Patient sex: F
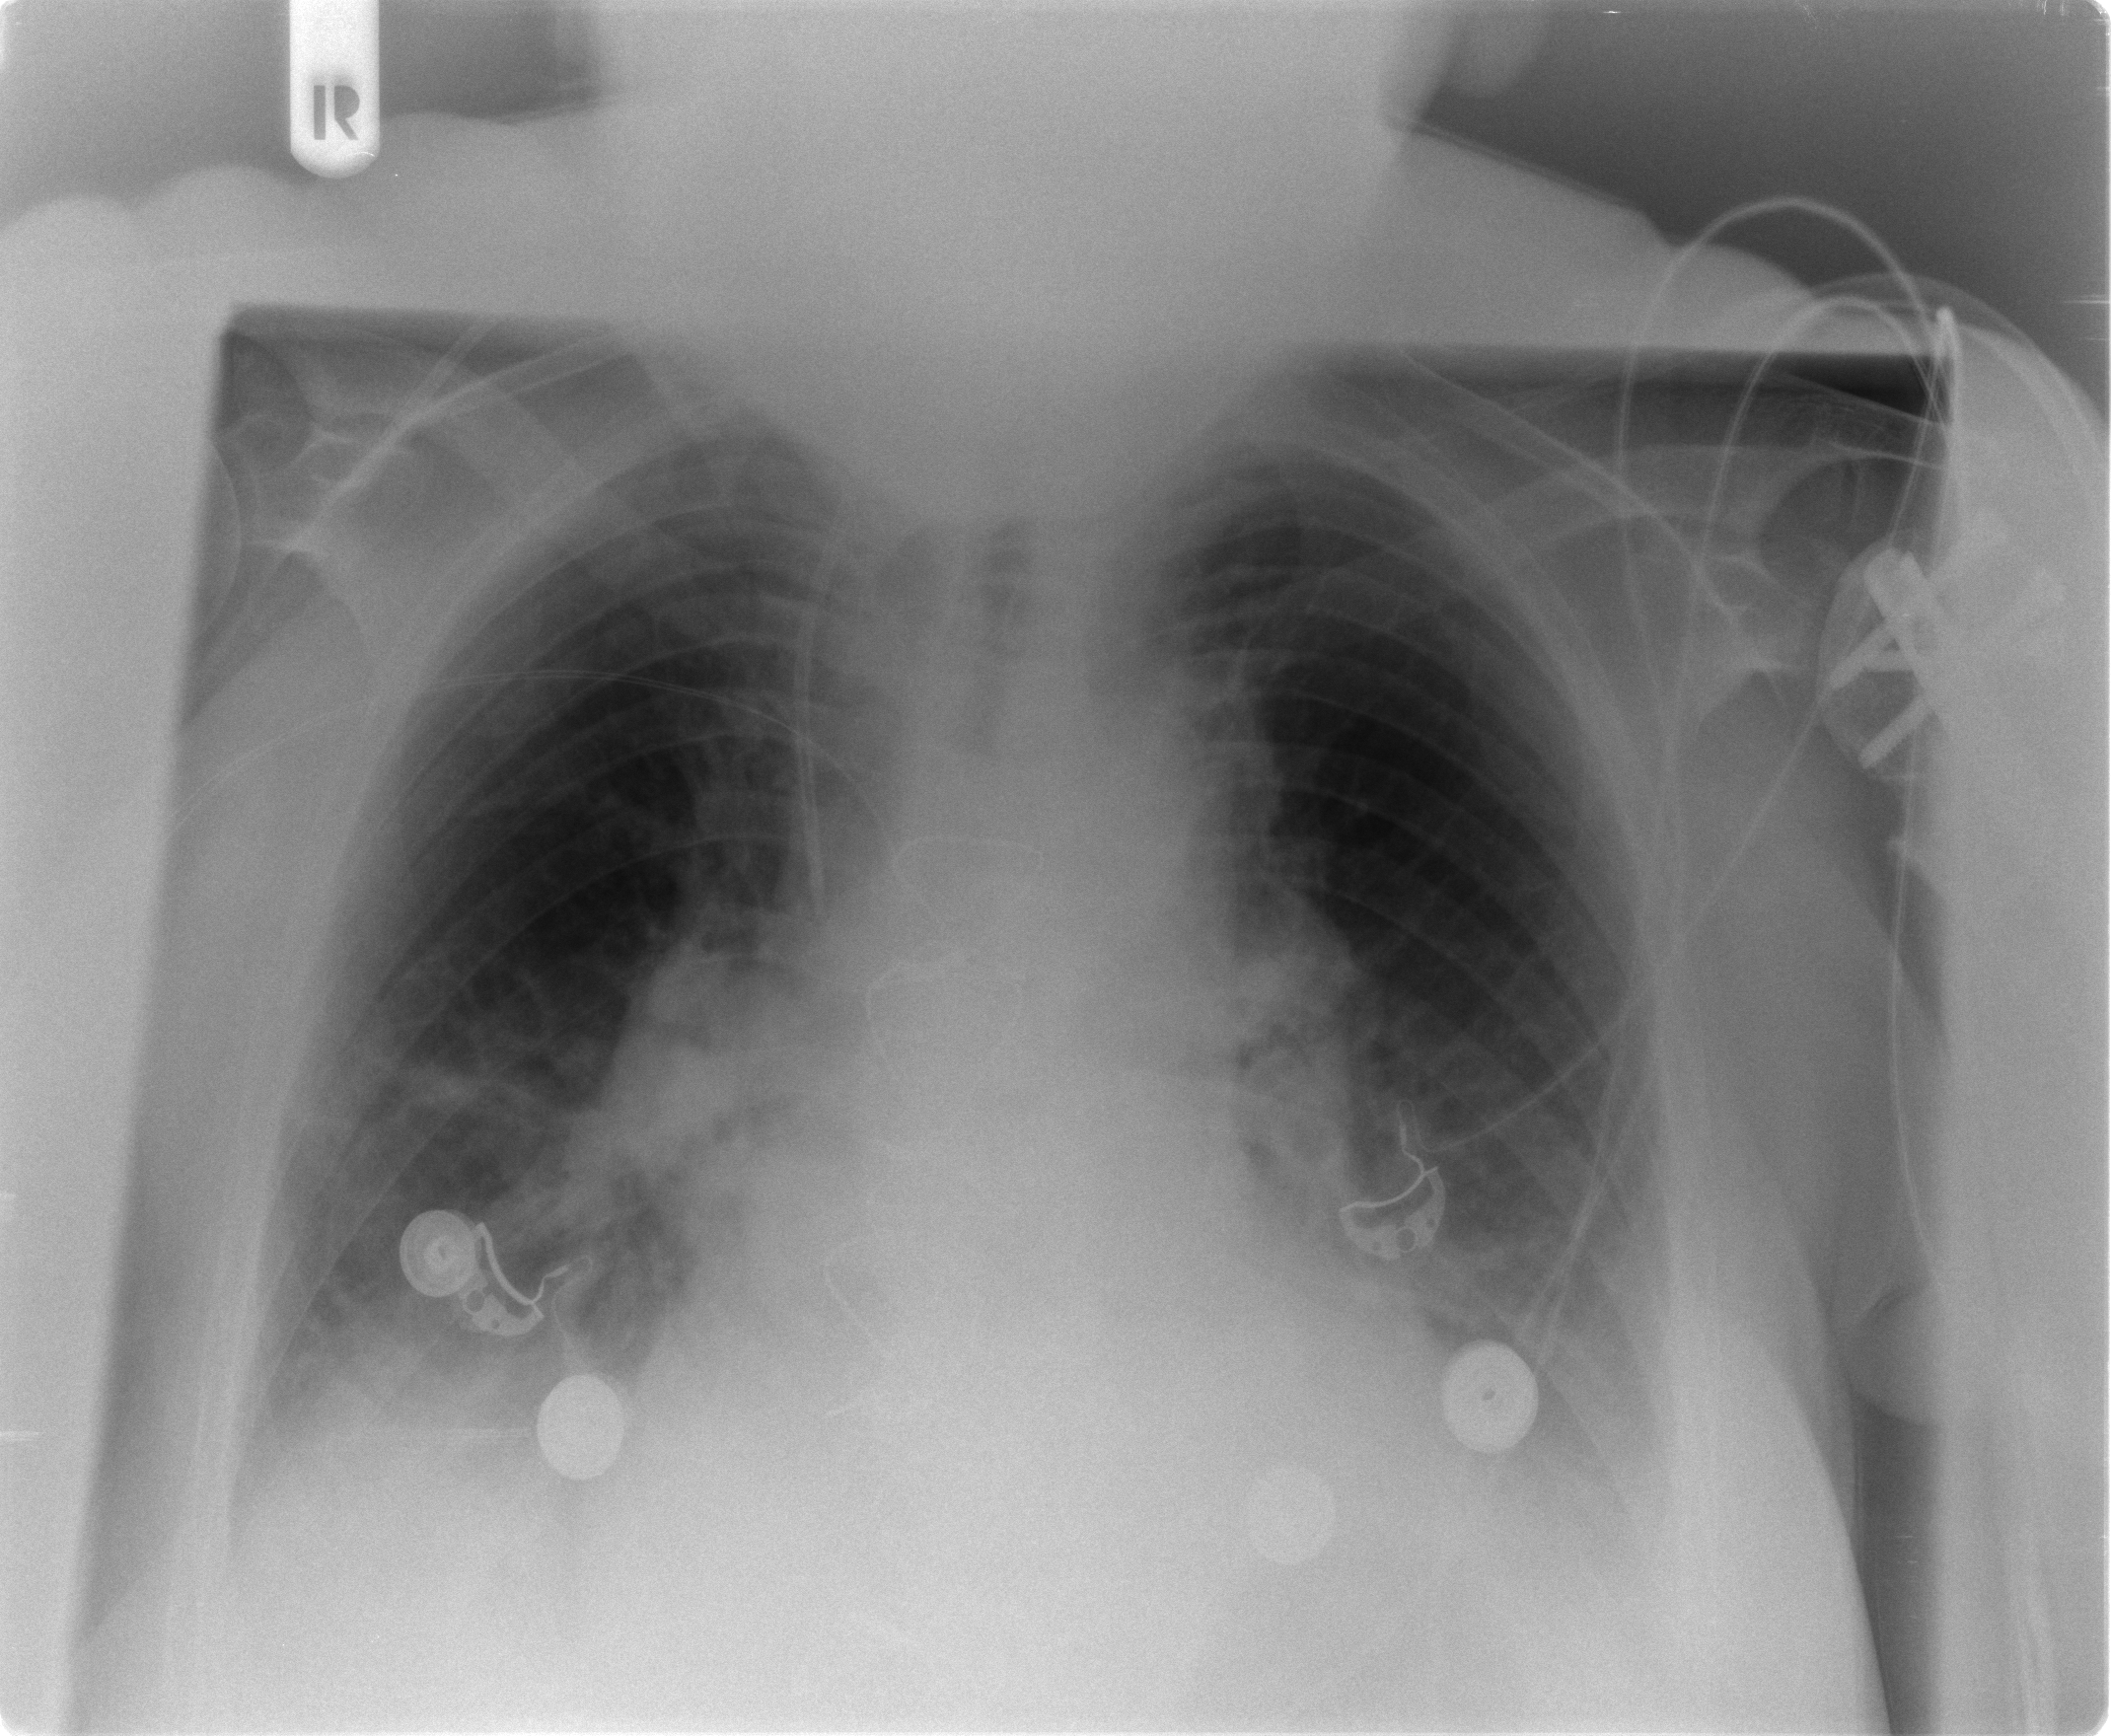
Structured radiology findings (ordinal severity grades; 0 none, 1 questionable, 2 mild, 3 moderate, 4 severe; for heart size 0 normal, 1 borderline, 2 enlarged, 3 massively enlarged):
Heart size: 2
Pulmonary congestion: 2
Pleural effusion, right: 2
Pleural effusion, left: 2
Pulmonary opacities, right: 2
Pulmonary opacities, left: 0
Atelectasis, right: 2
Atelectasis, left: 2